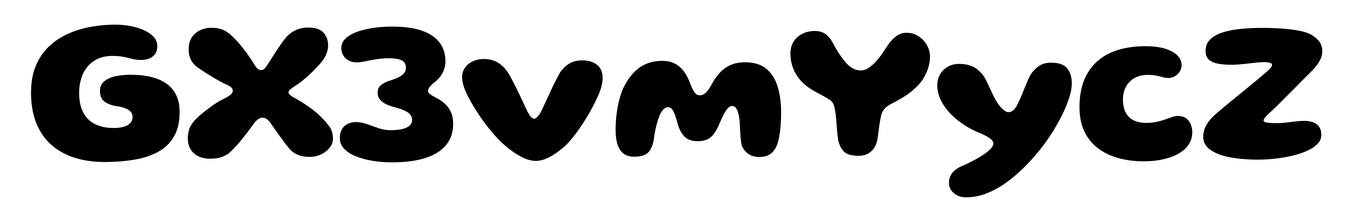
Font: Gluten_Bold